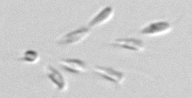
Label: Dinobryon